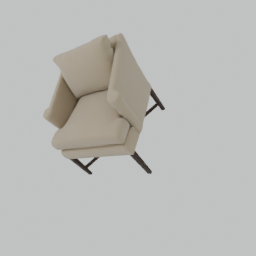
Label: furniture